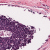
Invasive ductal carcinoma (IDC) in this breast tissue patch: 0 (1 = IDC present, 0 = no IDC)